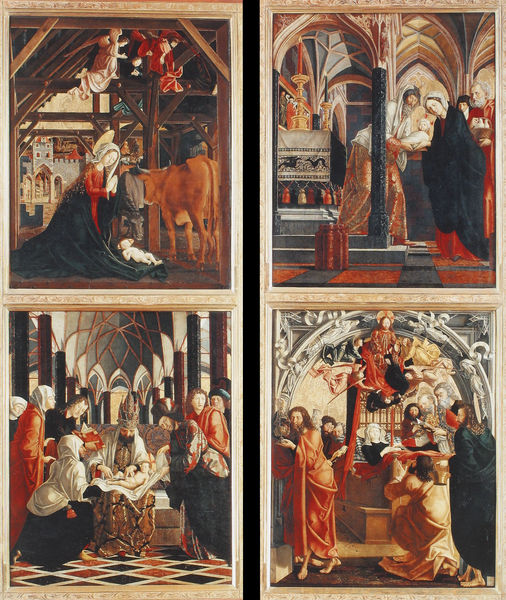
Titel: Hochaltar in der Wallfahrts- und Pfarrkirche St. Wolfgang
Künstler: Michael Pacher
Standort: Sankt Wolfgang am Abersee, Pfarrkirche St. Wolfgang (EU - AUT - Salzkammergut)
Schlagwörter: blau, gemälde, gott, frauen, säule, rot, tod, vieh, kirche, kind, krone, engel, bilder, klein, kuh, baby, könig, tafel, vier, religion, altar, christus, jesus, stall, taufe, maria, ochse, altarbild, geburt, weihnachten, mittelelter, weltenrichter, beschneidung, salomon, 4